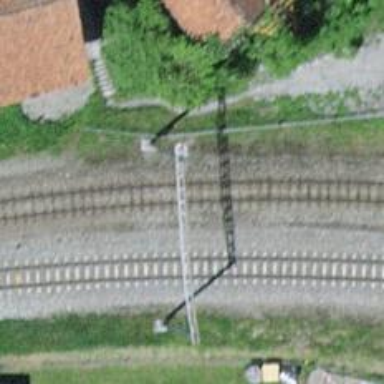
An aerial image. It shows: Narrow-gauge railway track electrified by contact line.